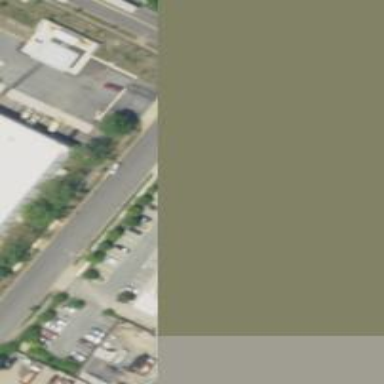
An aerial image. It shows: Building.